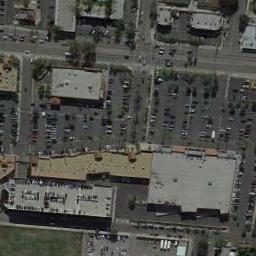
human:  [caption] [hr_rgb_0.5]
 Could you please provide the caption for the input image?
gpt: Seven rows of cars were parked in the parking lot .

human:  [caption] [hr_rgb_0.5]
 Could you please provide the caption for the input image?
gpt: The parking lot is next to some buildings .

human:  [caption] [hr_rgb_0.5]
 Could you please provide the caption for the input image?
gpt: There are several buildings of different shapes and sizes beside the parking lot .

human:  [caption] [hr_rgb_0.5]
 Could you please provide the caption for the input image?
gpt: The parking lot with lots of neatly arranged cars is surrounded by some buildings .

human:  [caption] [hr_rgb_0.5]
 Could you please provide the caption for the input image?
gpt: There are some buildings around the parking lot .